Question: Consider I am on the nth row & n-th column(xyz1), when I press 'down arrow key' it should change the background color of next rows n-th column, similarly when i press 'Up arrow key' it should change the background color of previous rows n-th column.
I tried but background color is not applying, what i need to do ?
HTML::
'''
div class="row col-md-10">
<div class="col-md-3 " style="background-color: #dedef8" >Name</div>
<div class='col-md-3' style="background-color: #dedef8">adress</div>
<div class='col-md-3' style="background-color: #dedef8">phone</div>
<div class='col-md-3' style="background-color: #dedef8">email</div>
</div>
<div class="row col-md-10">
<div ng-repeat='d in data' ng-init="sectionIndex = $index">
<div class='col-md-3' ng-keydown="IamDowm($event)" style="background-color: #dedec2" focus ng-enter inx='{{sectionIndex}}' tabindex="-1">{{d.a}}</div>
<div class='col-md-3' ng-keydown="IamDowm($event)" style="background-color: #dedec2" focus ng-enter inx='{{sectionIndex}}' tabindex="-1">{{d.b}}</div>
<div class='col-md-3' ng-keydown="IamDowm($event)"style="background-color: #dedec2" focus ng-enter inx='{{sectionIndex}}' tabindex="-1">{{d.c}}</div>
<div class='col-md-3'ng-keydown="IamDowm($event)" style="background-color: #dedec2" focus ng-enter inx='{{sectionIndex}}' tabindex="-1">{{d.d}}</div>
'''
Angular Directive:
'''
sidapp.directive('ngEnter', function () {
return function (scope, element, attrs) {
element.bind("keydown keypress", function (event) {
if(event.which === 39) {
var target = $(event.target).next();
$(target).trigger('focus');
$(target).next().css('background-color', 'red');
//event.preventDefault();
}else if(event.which === 37){
var target = $(event.target).prev();
$(target).trigger('focus');
console.log($(target));
$(target).prev().css('background-color', 'green');
}else if(event.which === 40){
var target = $(event.target).parent().siblings('div').eq(parseInt(attrs.inx));
$(target).eq(0).css('background-color', 'blue');
console.log( $(event.target));
console.log(target);
}
});
};
});
'''

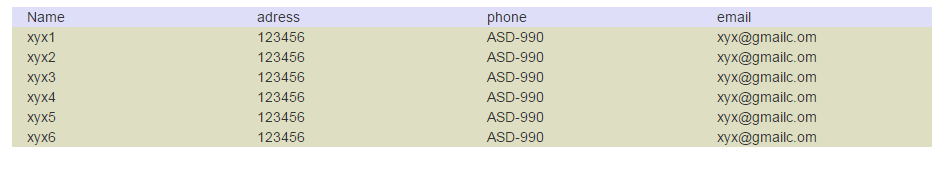
Answer: <URL>
'''
$('table#hi tbody tr').first().addClass('red');
$(document).keyup(function(event) {
var pressed = event.key;
if (pressed == 'Down') {
var lastCheck = $('table#hi tbody tr').last().hasClass('red');
if (lastCheck) return;
else $('table#hi tbody tr.red').removeClass('red').next().addClass('red');
}
if (pressed == 'Up') {
var firstCheck = $('table#hi tbody tr').first().hasClass('red');
if (firstCheck) return;
else $('table#hi tbody tr.red').removeClass('red').prev().addClass('red');
}
});
'''
<URL>
'''
$('div#hi div').first().addClass('red');
$(document).keyup(function(event) {
var pressed = event.key;
if (pressed == 'Down') {
var lastCheck = $('div#hi div').last().hasClass('red');
if (lastCheck) return;
else $('div#hi div.red').removeClass('red').next().addClass('red');
}
if (pressed == 'Up') {
var firstCheck = $('div#hi div').first().hasClass('red');
if (firstCheck) return;
else $('div#hi div.red').removeClass('red').prev().addClass('red');
}
});
'''